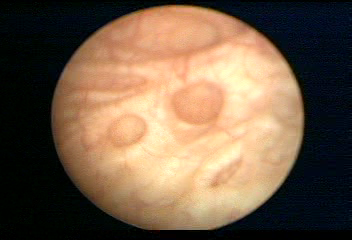
Modality: WLC
Class: Normal mucosa
Bladder cancer association: No